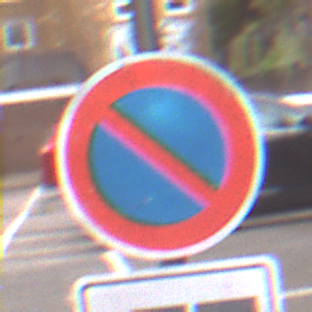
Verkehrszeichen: EingeschraenktesHalteverbot
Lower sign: HinweisDurchSinnbild16
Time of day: MorningAfternoon
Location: Outdoor (Urban)
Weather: Overcast
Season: NotSpecified
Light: Natural